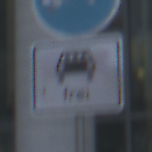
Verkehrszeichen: MehrfachbesetzePersonenkraftwagenFrei
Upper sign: Busssonderstreifen
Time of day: SunriseSunset
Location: Outdoor (Urban)
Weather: PartlyCloudy
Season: NotSpecified
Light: Natural